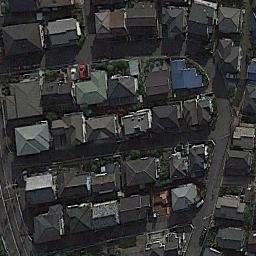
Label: dense_residential